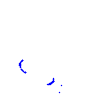
Particle: proton